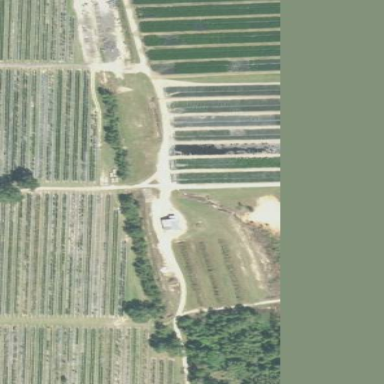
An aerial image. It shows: Plant nursery with trees.